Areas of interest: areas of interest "Service Area"
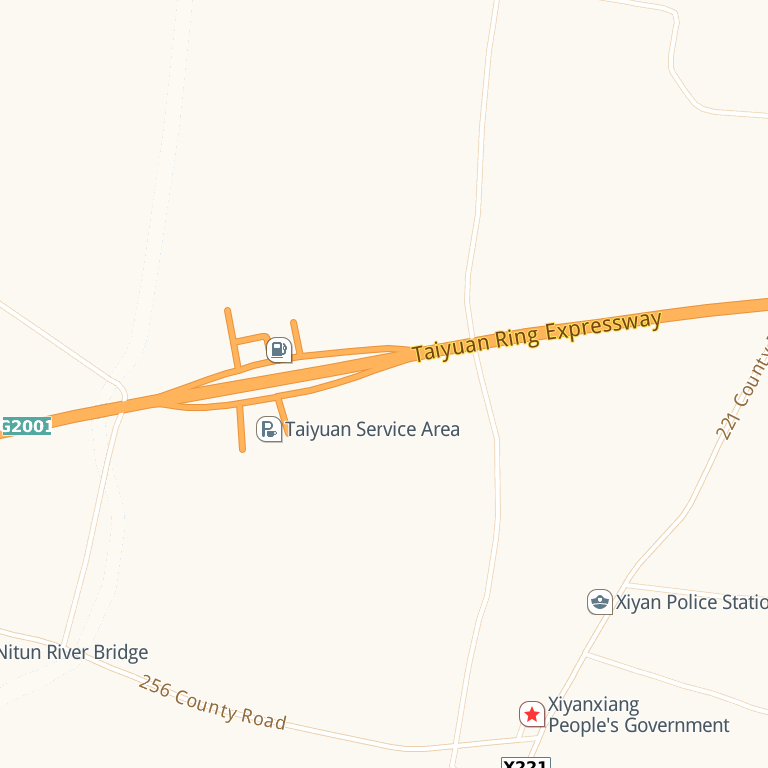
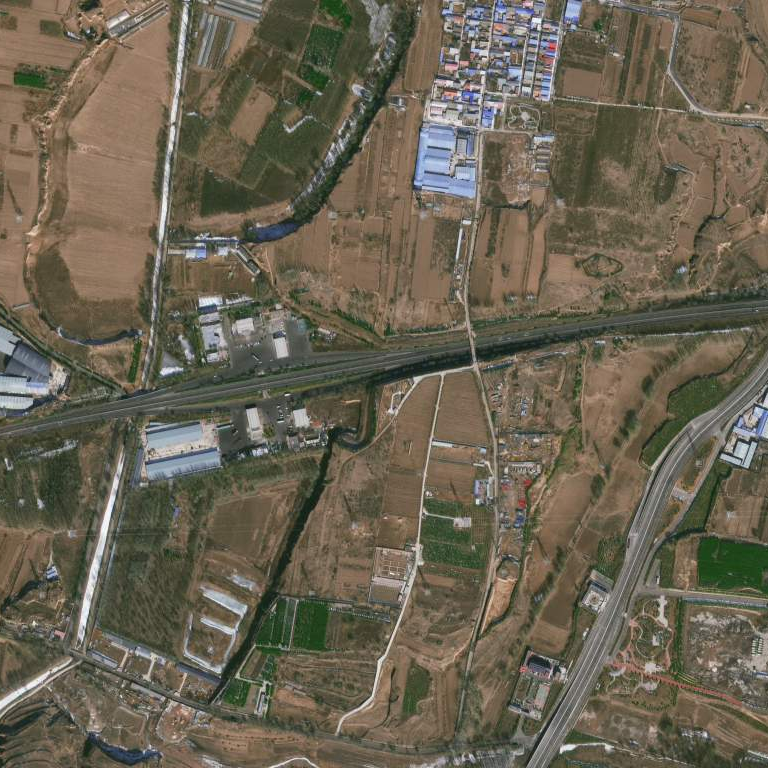